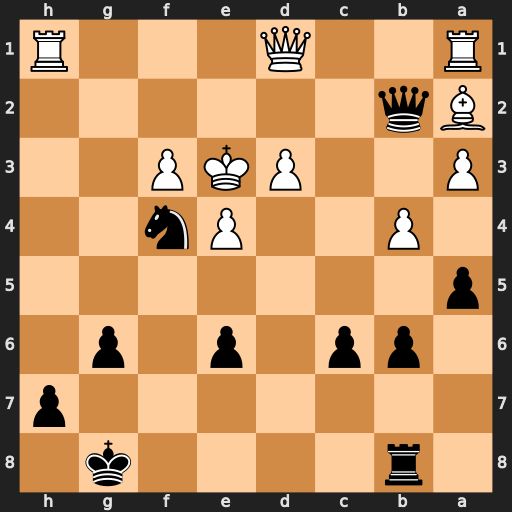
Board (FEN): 1r4k1/7p/1pp1p1p1/p7/1P2Pn2/P2PKP2/Bq6/R2Q3R
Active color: b
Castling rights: -
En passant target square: -
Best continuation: Ng2#